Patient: sex F, age 66
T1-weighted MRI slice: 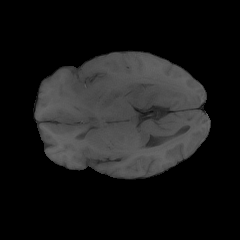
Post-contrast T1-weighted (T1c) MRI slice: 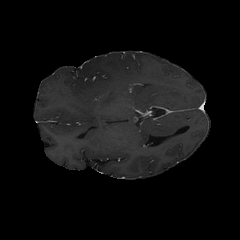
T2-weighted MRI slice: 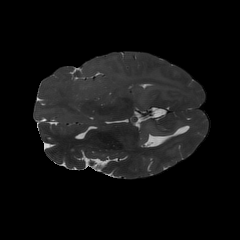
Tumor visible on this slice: yes
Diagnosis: Astrocytoma, IDH-wildtype
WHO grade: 2